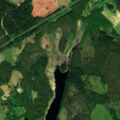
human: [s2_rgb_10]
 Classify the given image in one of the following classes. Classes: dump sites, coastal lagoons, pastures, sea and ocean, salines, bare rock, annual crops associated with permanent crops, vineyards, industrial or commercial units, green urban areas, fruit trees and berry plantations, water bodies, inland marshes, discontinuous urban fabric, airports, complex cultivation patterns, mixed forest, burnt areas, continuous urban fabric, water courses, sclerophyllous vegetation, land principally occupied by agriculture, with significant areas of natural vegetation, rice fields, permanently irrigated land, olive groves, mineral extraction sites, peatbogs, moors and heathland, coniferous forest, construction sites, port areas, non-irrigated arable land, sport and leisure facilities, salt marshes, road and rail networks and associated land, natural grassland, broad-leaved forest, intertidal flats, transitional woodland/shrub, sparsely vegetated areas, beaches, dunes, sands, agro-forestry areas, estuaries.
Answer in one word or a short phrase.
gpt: coniferous forest, mixed forest, transitional woodland/shrub